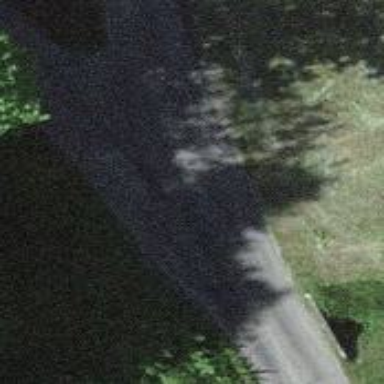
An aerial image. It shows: Compacted service road.